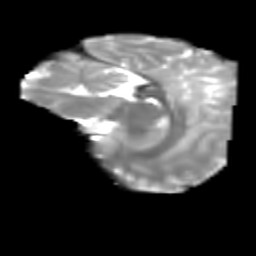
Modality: T2w
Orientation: sagittal
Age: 7
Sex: female
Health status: healthy